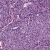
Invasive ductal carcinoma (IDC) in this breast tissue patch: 1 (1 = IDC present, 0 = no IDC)